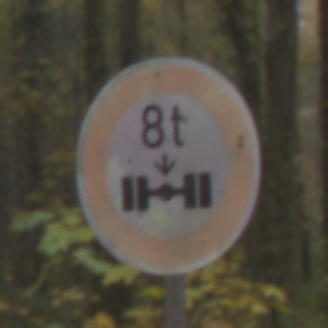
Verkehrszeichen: TatsaechlicheAchslast
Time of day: MorningAfternoon
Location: Outdoor (Nature)
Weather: Overcast
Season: Autumn
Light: Natural